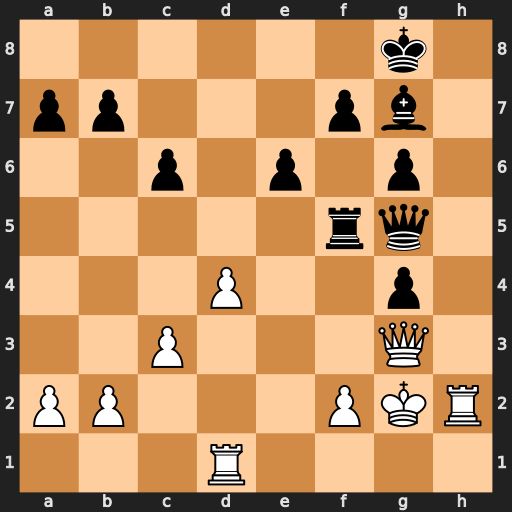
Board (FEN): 6k1/pp3pb1/2p1p1p1/5rq1/3P2p1/2P3Q1/PP3PKR/3R4
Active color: w
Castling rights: -
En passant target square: -
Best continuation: Qb8+ Bf8 Rh8+ Kxh8 Qxf8+ Kh7 Rh1+